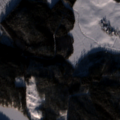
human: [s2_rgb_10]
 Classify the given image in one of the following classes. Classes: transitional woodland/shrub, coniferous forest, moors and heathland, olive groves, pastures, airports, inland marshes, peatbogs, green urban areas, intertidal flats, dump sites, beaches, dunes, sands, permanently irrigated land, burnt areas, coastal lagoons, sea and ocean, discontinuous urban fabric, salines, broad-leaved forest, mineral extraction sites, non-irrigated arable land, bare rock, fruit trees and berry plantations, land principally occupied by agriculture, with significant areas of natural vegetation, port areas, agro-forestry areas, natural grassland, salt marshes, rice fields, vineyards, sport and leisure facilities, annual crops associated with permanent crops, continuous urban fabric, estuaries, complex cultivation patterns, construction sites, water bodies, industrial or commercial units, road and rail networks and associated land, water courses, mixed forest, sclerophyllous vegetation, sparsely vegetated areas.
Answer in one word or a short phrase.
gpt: non-irrigated arable land, coniferous forest, mixed forest, water bodies